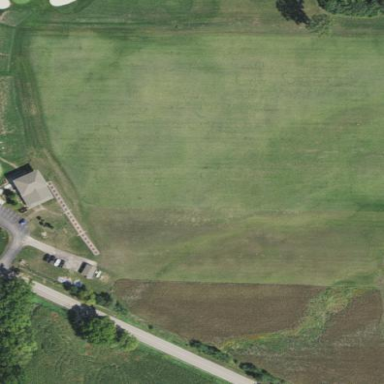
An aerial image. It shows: Grassy area designated as driving range for golf.